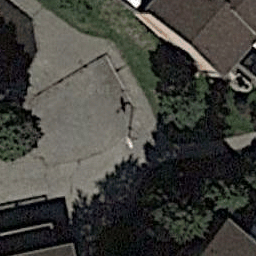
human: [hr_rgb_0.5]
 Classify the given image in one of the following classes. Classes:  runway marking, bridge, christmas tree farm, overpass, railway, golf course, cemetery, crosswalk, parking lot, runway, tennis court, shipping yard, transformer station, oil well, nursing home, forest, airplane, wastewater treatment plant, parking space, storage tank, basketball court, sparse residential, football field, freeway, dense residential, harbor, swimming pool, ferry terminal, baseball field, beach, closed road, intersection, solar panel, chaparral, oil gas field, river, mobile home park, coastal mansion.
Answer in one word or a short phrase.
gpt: basketball court